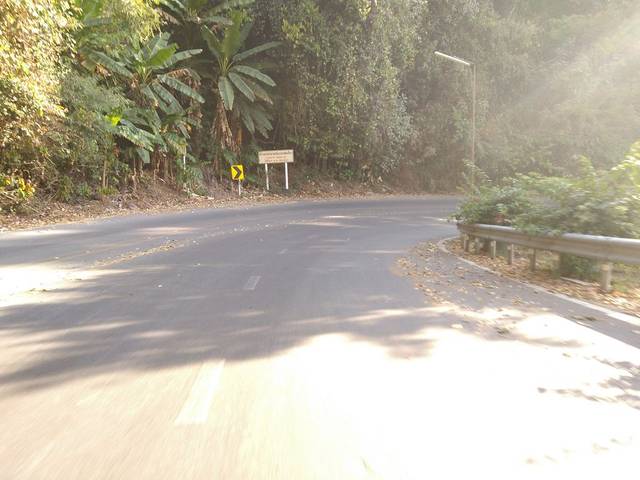
Region: Thailand
Coordinates: 18.803, 98.921